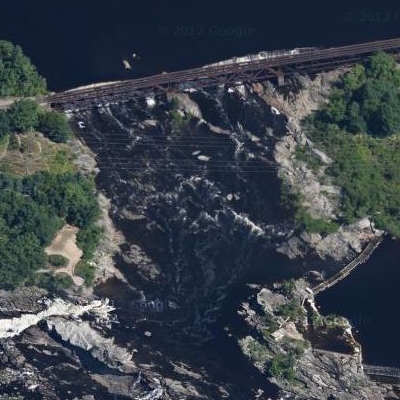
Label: dRiverLake